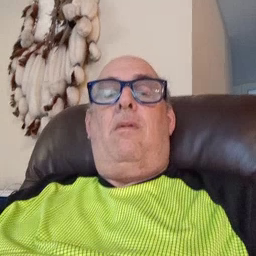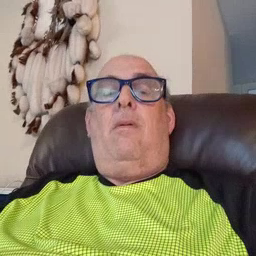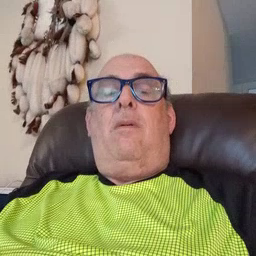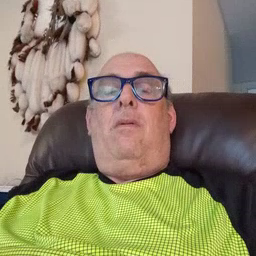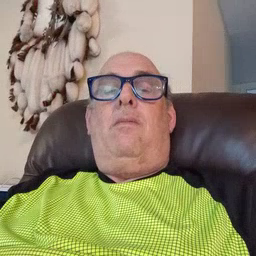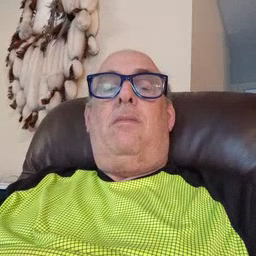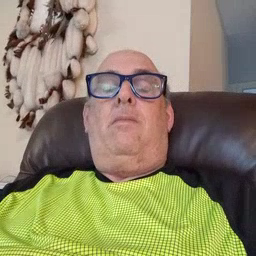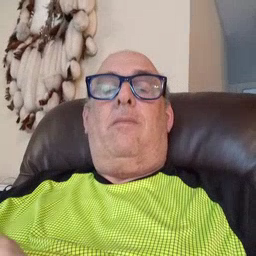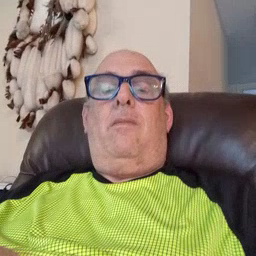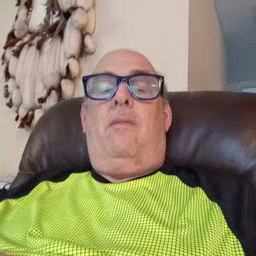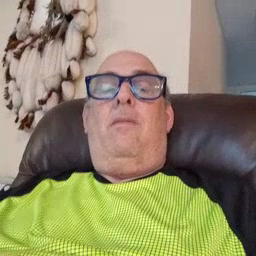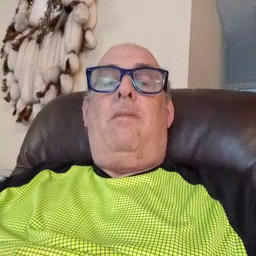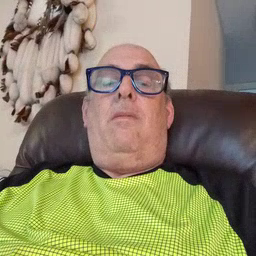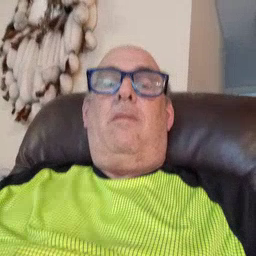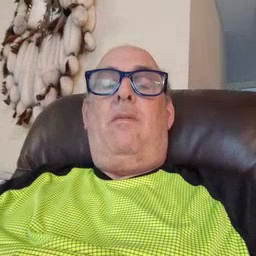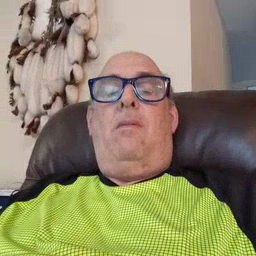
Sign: puzzle